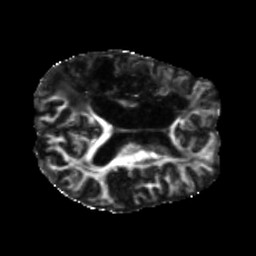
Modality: FA
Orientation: axial
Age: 56
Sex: male
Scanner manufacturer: siemens
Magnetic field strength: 3 T
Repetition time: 5.25 s
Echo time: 0.08 s